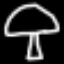
Label: mushroom